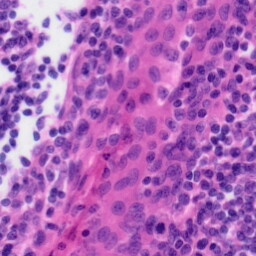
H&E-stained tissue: Tonsil